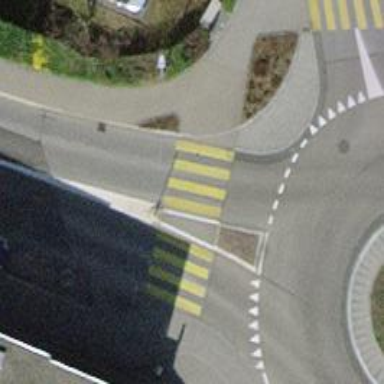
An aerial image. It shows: Uncontrolled zebra crossing with pedestrian island.